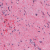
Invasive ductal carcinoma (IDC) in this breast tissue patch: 0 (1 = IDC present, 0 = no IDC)